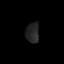
Tissue: prostate
Cell type: T cells
Senescence score: 0.316
Nuclear area (px): 265
Mean DAPI intensity: 36.547